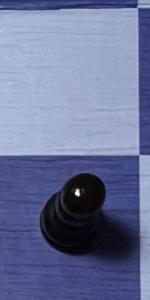
Label: Pawn_Black